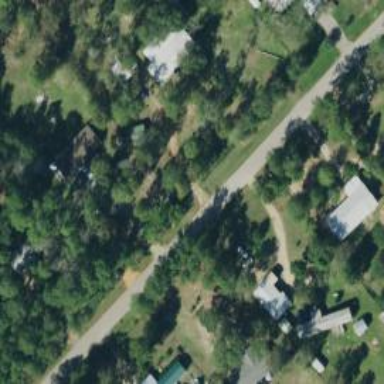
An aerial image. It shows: Residential road with asphalt surface.